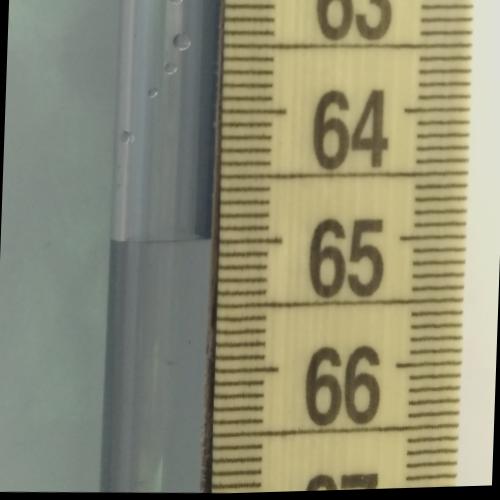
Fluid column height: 65.0 cm